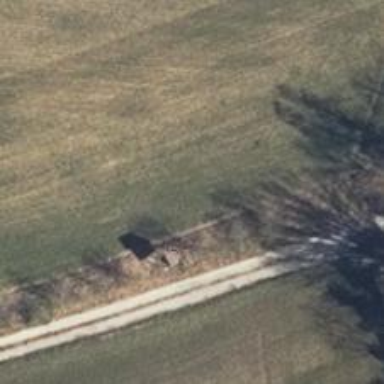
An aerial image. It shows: Hunting stand.